Question: I would like to ask a question regarding single channel image interpolation. Single channel is chosen just for simplicity otherwise I'm working on multiple channel images.
Assume there is a single channel image with pure black background ( pixel intensity 0) on which there are some pixels with non-zero intensity values. I want to apply an interpolation algorithm to fill the entire black area of the image with interpolated values coming from the neighboring non-zero intensity pixels.
What interpolation algorithm would you recommend for a smooth interpolation applicable to this problem?
As inputs, we of course know the location of those non-black pixels and their intensity. But the location is somewhat random ( in one row may be 10 pixels, in another row only 8).

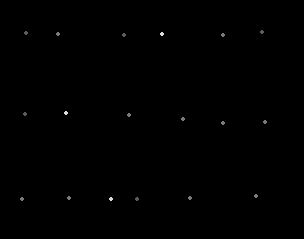
Answer: The regular 'interp2' will not work here, since your points are not located at regular intervals (Not sitting on a grid).
You can either try 'TriScatteredInterp' or download 'inpaint_nans' from the file exchange.
Here is the solution in your case with 'TriScatteredInterp':

'''
function solveStackOverflowProblem()
im = imread('http://i.stack.imgur.com/lMaYR.png');
im = im(:,:,2);
[i,j] = find(im);
y = j; x = i;
indexes = sub2ind(size(im),i,j);
interpolator = TriScatteredInterp(x,y,double(im(indexes)));
[Y,X] = meshgrid( 1:size(im,2),1:size(im,1));
reconstructedImage = interpolator(X,Y);
figure;imshow(reconstructedImage/255)
end
'''